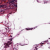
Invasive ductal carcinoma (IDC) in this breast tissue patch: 0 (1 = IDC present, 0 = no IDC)